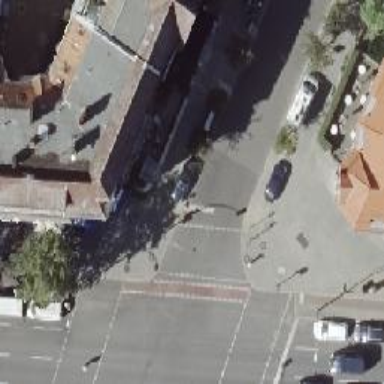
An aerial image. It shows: Road with traffic signals.